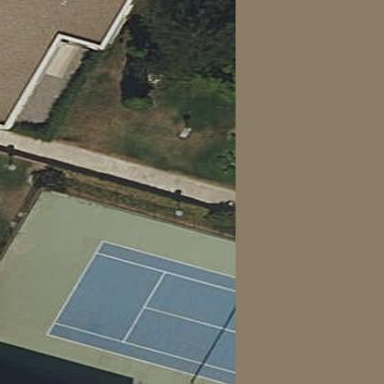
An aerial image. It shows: Tennis court on pitch designated for leisure land.